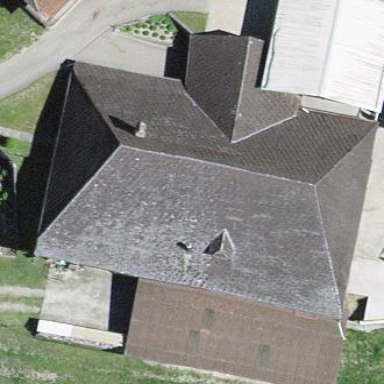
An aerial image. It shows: Farm building.